Question: My user selects data from a main application workspace. The data is stored in a Writeable list. The user then proceeds to open a dialog to display the selected data in a table.
When my users opens the dialog the first time. Everything is fine and things work as planned. But when they close the dialog and then and reopens it. I am getting the following error.

They are allowed to close the dialog and select more data. Then open the dialog again to see the old and new data.
Order of steps the code is using up to the error.
'''
protected Control createDialogArea(Composite parent) {
Composite composite = (Composite) super.createDialogArea(parent);
Label line = new Label(parent, SWT.SEPARATOR | SWT.HORIZONTAL);
line.setLayoutData(new GridData(SWT.FILL, SWT.END, true, true));
final GridLayout gridLayout = new GridLayout();
gridLayout.marginWidth = 15;
gridLayout.marginHeight = 10;
composite.setLayout(gridLayout);
GridData gridData = new GridData(SWT.FILL, SWT.FILL, true, true);
composite.setLayoutData(gridData);
createTopButtons(composite);
createTableViewer(composite);
createRemoveButtons(composite);
updateTableViewer();
return composite;
}
'''
In the error, we can see it is coming from the updateTableViewer
'''
public void updateTableViewer() {
setRemoveButtonVisibility();
setRemoveAllButtonVisibility();
setPlotButtonVisibility();
setPDFButtonVisibility();
}
'''
In the error, we see that it is coming from the setRemoveButtonVisibility();
'''
public void setRemoveButtonVisibility() {
if (AplotDataModel.getInstance().getSize() > 0) {
removeButton.setVisible(true);
}
else {
removeButton.setVisible(false);
}
}
'''
This is the line it is pointing to:
'''
removeButton.setVisible(true);
'''
The if condition is checking the writable list that stores the data users select. If the list is empty the buttons don't show, if there is data, the buttons do show.
Here is the code for the closing of the dialog button:
'''
protected void createButtonsForButtonBar(Composite parent) {
Button okButton = createButton(parent, OK, "Close Aplot", true);
okButton.addSelectionListener(new SelectionAdapter() {
public void widgetSelected(SelectionEvent e) {
viewer = null;
close();
}
});
}
'''
Any thoughts?
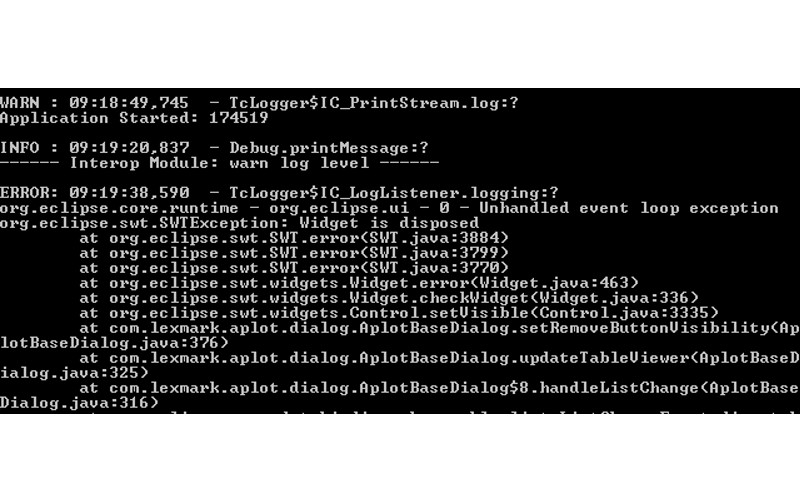
Answer: Instead of using 'close()', use 'getShell().setVisible(false)' to hide the dialog. Because you are re-using the same dialog you should not close it. And if you close the dialog, which in turn disposes it off, you should create a new dialog every time you need to open it.